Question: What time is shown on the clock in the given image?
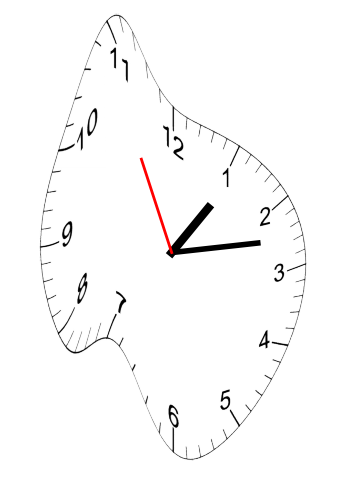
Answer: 01:12:55